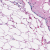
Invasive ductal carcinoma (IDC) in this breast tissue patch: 0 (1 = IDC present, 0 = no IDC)